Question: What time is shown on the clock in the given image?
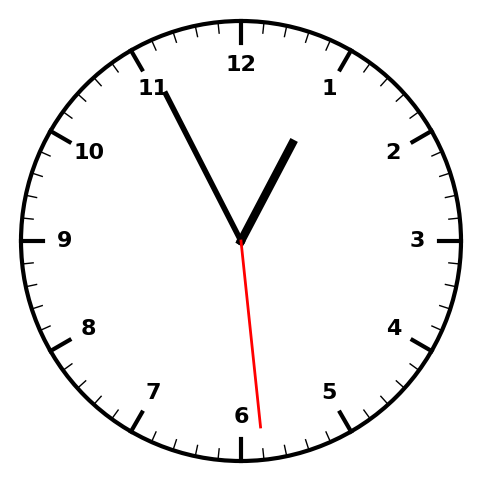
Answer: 12:55:29